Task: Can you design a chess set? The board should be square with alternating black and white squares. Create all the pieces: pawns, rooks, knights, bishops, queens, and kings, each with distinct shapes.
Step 348:
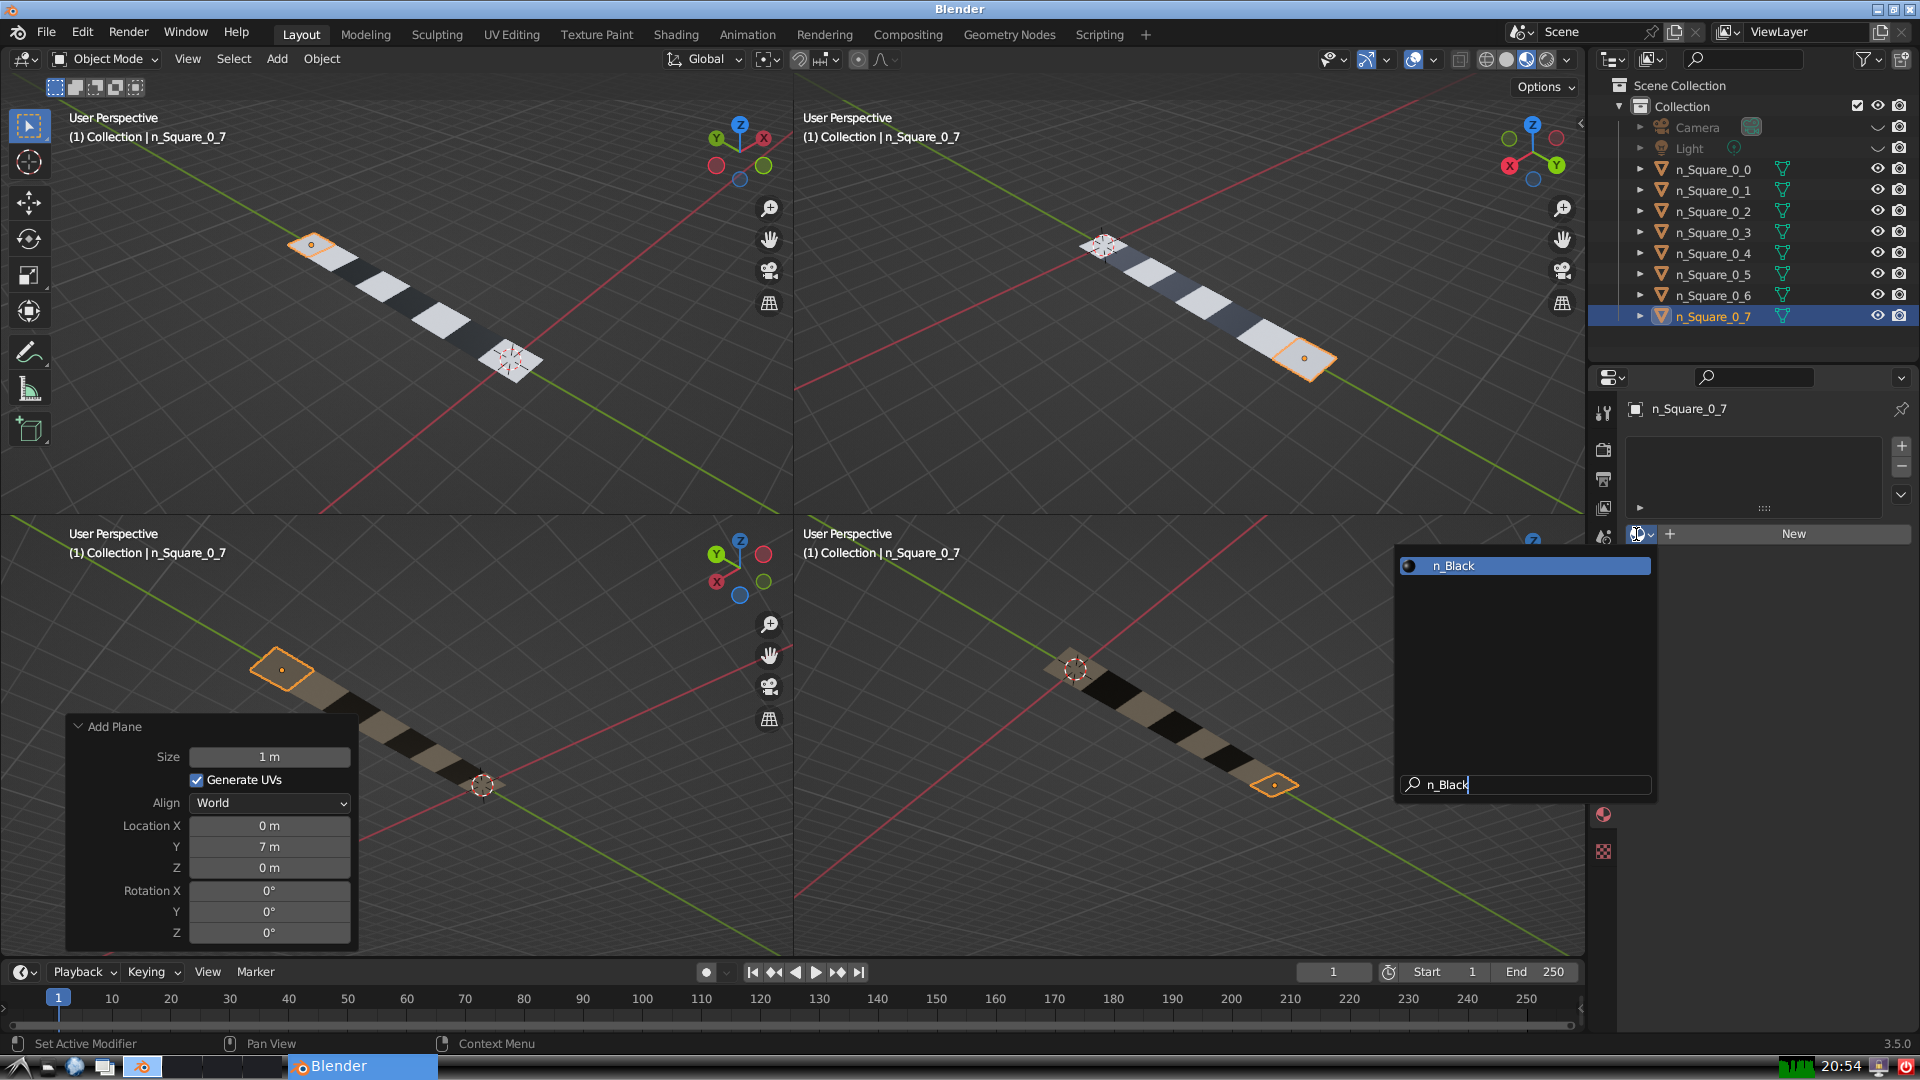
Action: {"key_press": ['Return']}